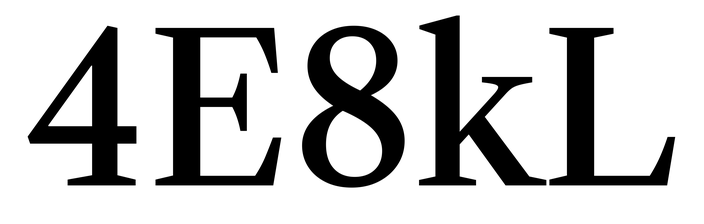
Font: LibreCaslonText_Medium